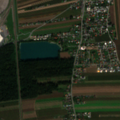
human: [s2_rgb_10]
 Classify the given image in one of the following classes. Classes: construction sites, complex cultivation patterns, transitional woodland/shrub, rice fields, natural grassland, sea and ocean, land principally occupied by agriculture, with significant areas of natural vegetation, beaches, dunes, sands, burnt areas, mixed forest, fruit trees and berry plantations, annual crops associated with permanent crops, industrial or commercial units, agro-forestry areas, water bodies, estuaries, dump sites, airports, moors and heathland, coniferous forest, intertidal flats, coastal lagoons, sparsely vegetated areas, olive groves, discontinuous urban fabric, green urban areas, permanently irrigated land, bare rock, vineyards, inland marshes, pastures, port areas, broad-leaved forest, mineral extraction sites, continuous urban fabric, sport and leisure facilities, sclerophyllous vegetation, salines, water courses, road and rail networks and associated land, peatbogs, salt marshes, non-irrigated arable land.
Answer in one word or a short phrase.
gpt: discontinuous urban fabric, industrial or commercial units, non-irrigated arable land, mixed forest